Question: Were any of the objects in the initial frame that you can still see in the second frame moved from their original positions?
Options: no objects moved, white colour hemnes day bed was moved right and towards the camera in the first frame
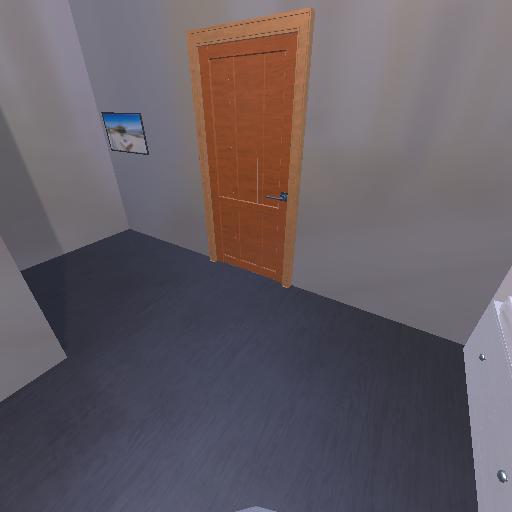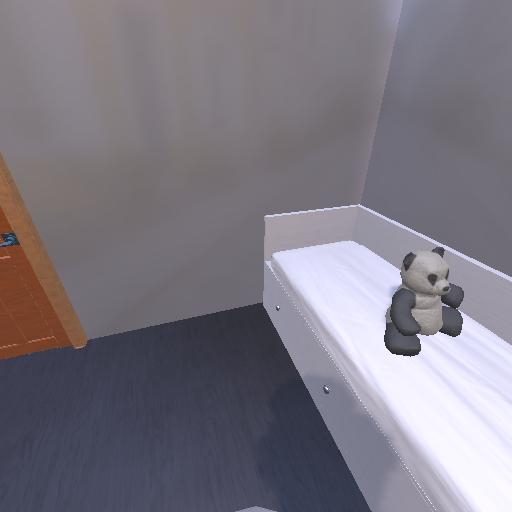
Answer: no objects moved